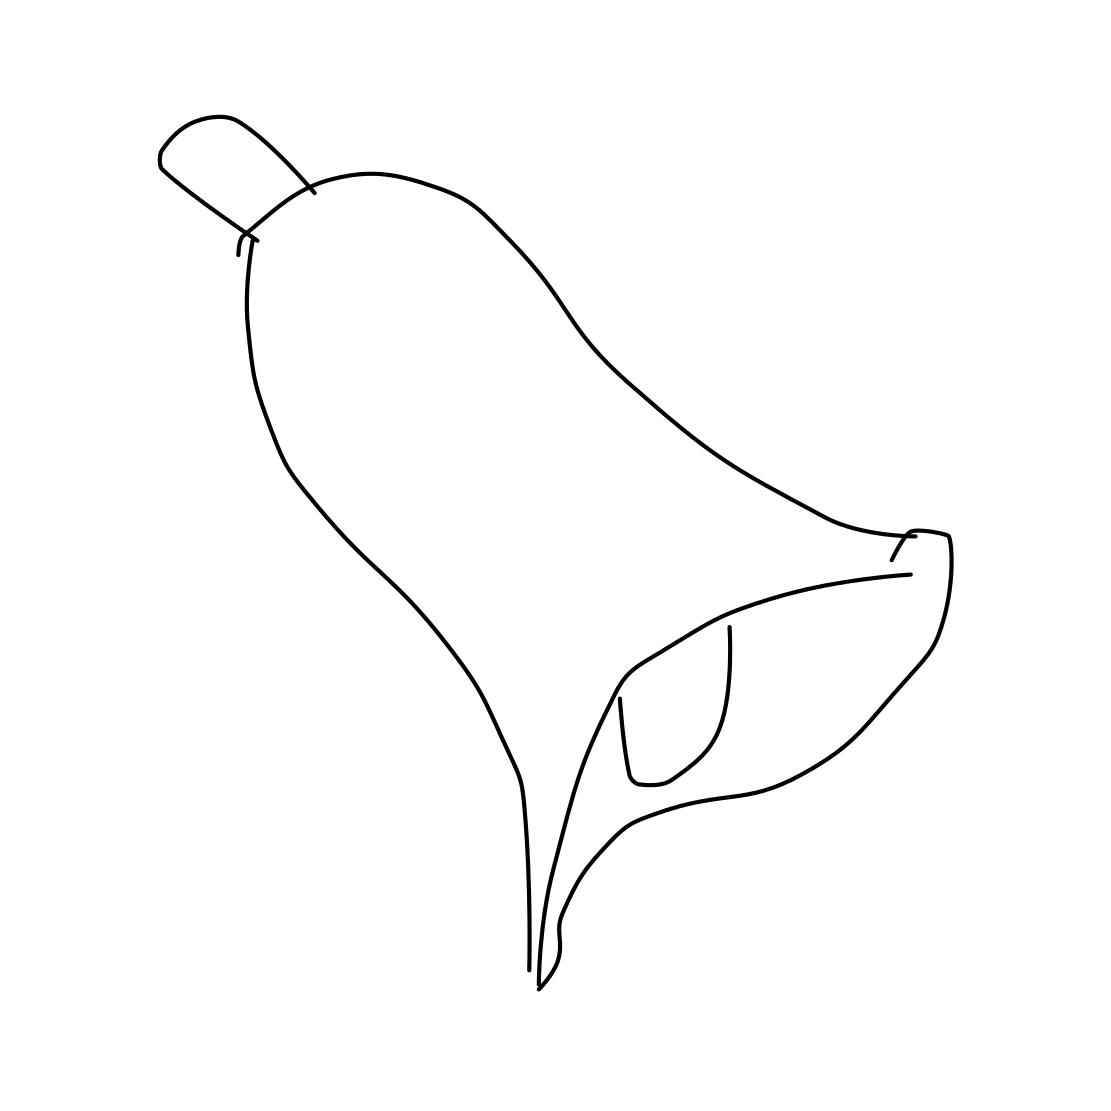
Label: bell